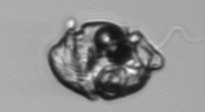
Label: Proterythropsis